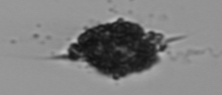
Label: Dictyocha